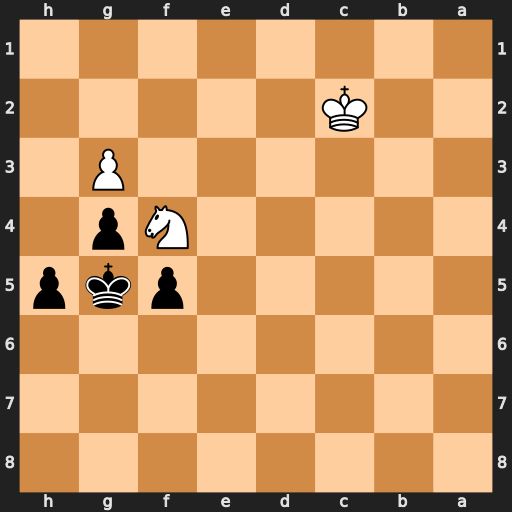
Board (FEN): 8/8/8/5pkp/5Np1/6P1/2K5/8
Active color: b
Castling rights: -
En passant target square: -
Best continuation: h4 Ne6+ Kf6